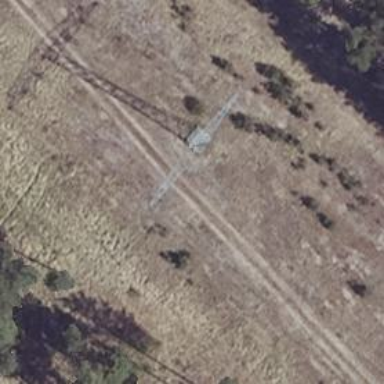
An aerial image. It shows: Power line is depicted.